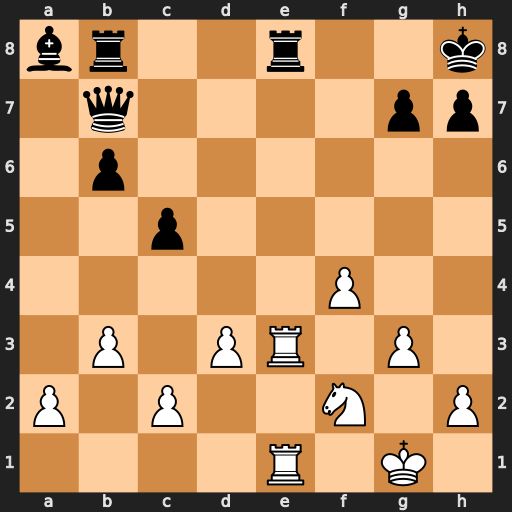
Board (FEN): br2r2k/1q4pp/1p6/2p5/5P2/1P1PR1P1/P1P2N1P/4R1K1
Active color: w
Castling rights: -
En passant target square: -
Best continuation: Rxe8+ Rxe8 Rxe8#